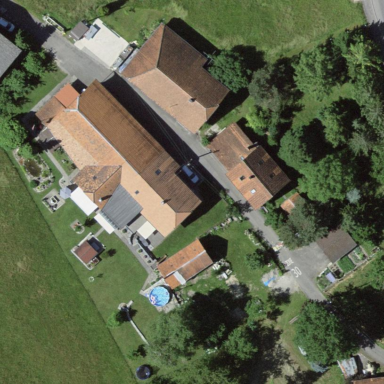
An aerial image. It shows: Farmyard area.